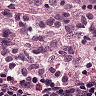
Metastatic tissue present: no